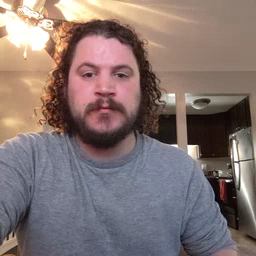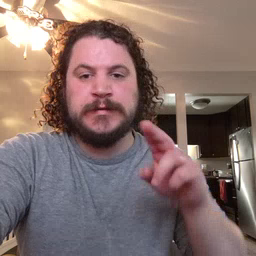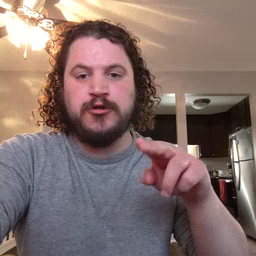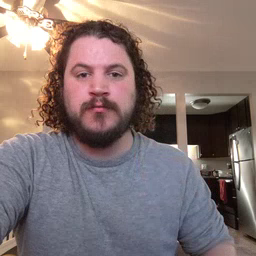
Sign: chair